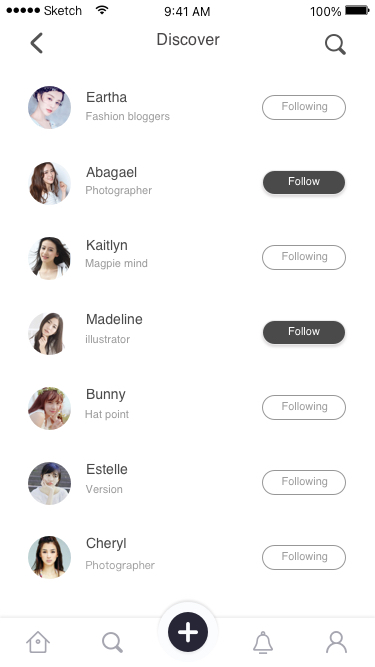
Text in this UI design:
Discover
Fashion bloggers
Eartha
Following
Following
Following
Following
Following
Follow
Follow
Abagael
Photographer
Kaitlyn
Magpie mind
Madeline
illustrator
Bunny
Hat point
Estelle
Version
Cheryl
Photographer